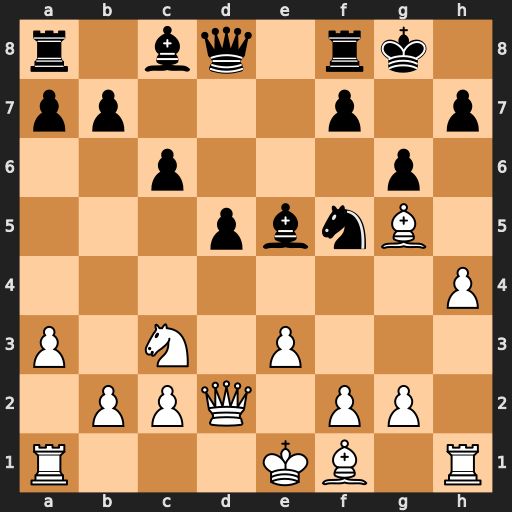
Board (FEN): r1bq1rk1/pp3p1p/2p3p1/3pbnB1/7P/P1N1P3/1PPQ1PP1/R3KB1R
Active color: w
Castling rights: KQ
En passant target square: -
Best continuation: Bxd8